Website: apple
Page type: customer-info-address
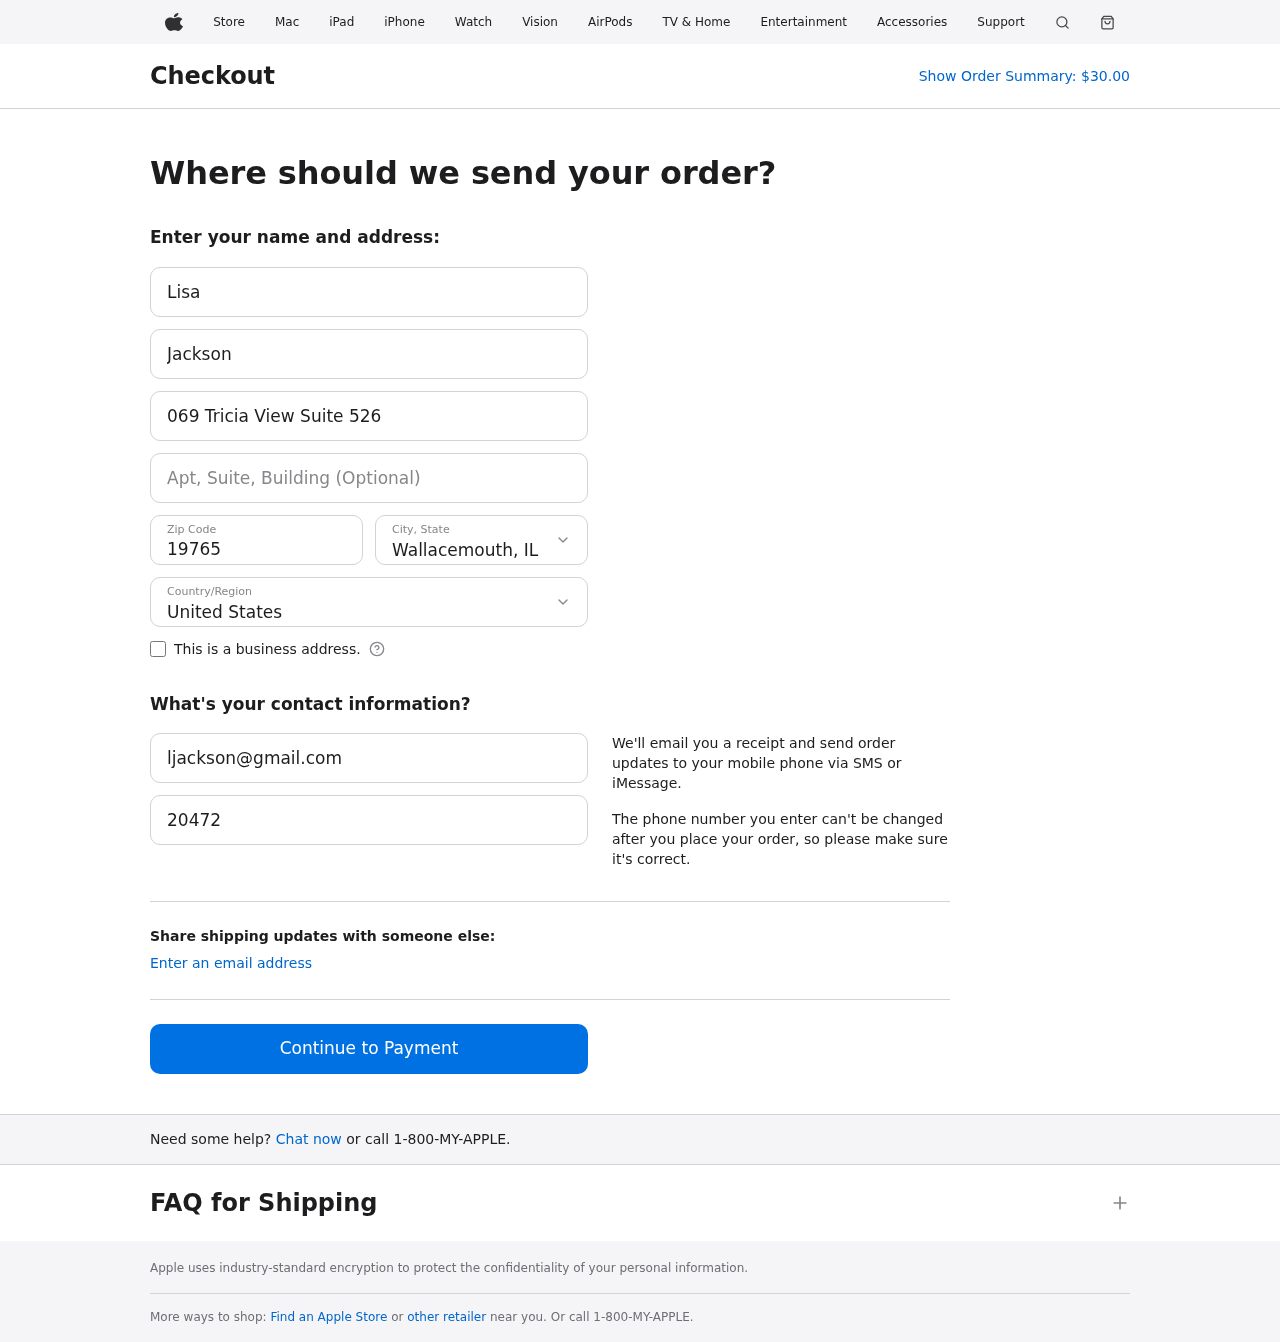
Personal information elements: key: PII_CITY_STATE
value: Wallacemouth, IL
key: PII_COUNTRY
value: United States
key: PII_EMAIL
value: ljackson@gmail.com
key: PII_FIRSTNAME
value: Lisa
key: PII_LASTNAME
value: Jackson
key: PII_PHONE
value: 2047251061
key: PII_POSTCODE
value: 19765
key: PII_STREET
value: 069 Tricia View Suite 526
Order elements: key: ORDER_TOTAL
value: $30.00